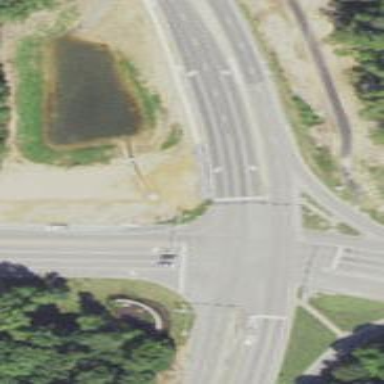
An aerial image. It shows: Uncontrolled crossing on the road.